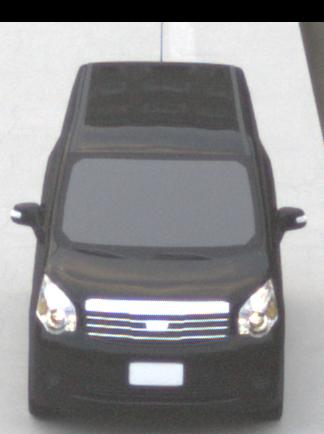
Make: Toyota
Model: Noah
Detailed model: Voxy R70G
Model produced from: 2007
Model produced until: 2013
Doors: 5
Color: black
Road condition: dry road
Daytime: sunrise or sunset
Contrast: low contrast